Question: I am using Postman (chrome extension) to test this REST service and I am able to successfully test GET and DELETE: 'http://localhost:8080/mt-rest/rest/user/321', but not POST, even after giving form data.
I get.. The server refused this request because the request entity is in a format not supported by the requested resource for the requested method. What am I doing wrong here?

'''
@Controller
@RequestMapping("rest")
public class TestController {![enter image description here][2]
@Autowired
private MultitenantService service;
@RequestMapping(value = "/user/{id}", method = RequestMethod.GET)
@ResponseBody
public User getUserInfo(@PathVariable Long id) {
return service.getUser(id);
}
@RequestMapping(value = "/user", method = RequestMethod.GET)
@ResponseBody
public List<User> getCustomers() {
return service.getUsers();
}
@RequestMapping(value = "/user/{id}/todo", method = RequestMethod.GET)
@ResponseBody
public List<TodoItem> getTransactions(@PathVariable Long id) {
return getUserInfo(id).getTodoItems();
}
@RequestMapping(value = "/user/{id}/todo", method = RequestMethod.POST)
@ResponseBody
public List<TodoItem> addTransaction(@PathVariable Long id, @RequestBody TodoItem todoItem) {
User user = getUserInfo(id);
user.getTodoItems().add(todoItem);
service.save(user);
return user.getTodoItems();
}
@RequestMapping(value = "/user/{id}/todo/{todoId}", method = RequestMethod.DELETE)
@ResponseBody
public User addTransaction(@PathVariable Long id, @PathVariable Long todoId) {
User user = getUserInfo(id);
user.deleteTodo(todoId);
service.save(user);
return getUserInfo(id);
}
}
'''
In my POST method I changed from @RequestBody to @ModelAttribute and now I am getting
'''
org.springframework.web.util.NestedServletException: Request processing failed; nested exception is javax.validation.ConstraintViolationException: Validation failed for classes [net.tajzich.mt.domain.TodoItem] during persist time for groups [javax.validation.groups.Default, ]
List of constraint violations:[
ConstraintViolationImpl{interpolatedMessage='may not be null', propertyPath=name, rootBeanClass=class net.tajzich.mt.domain.TodoItem, messageTemplate='{javax.validation.constraints.NotNull.message}'}
'''
]
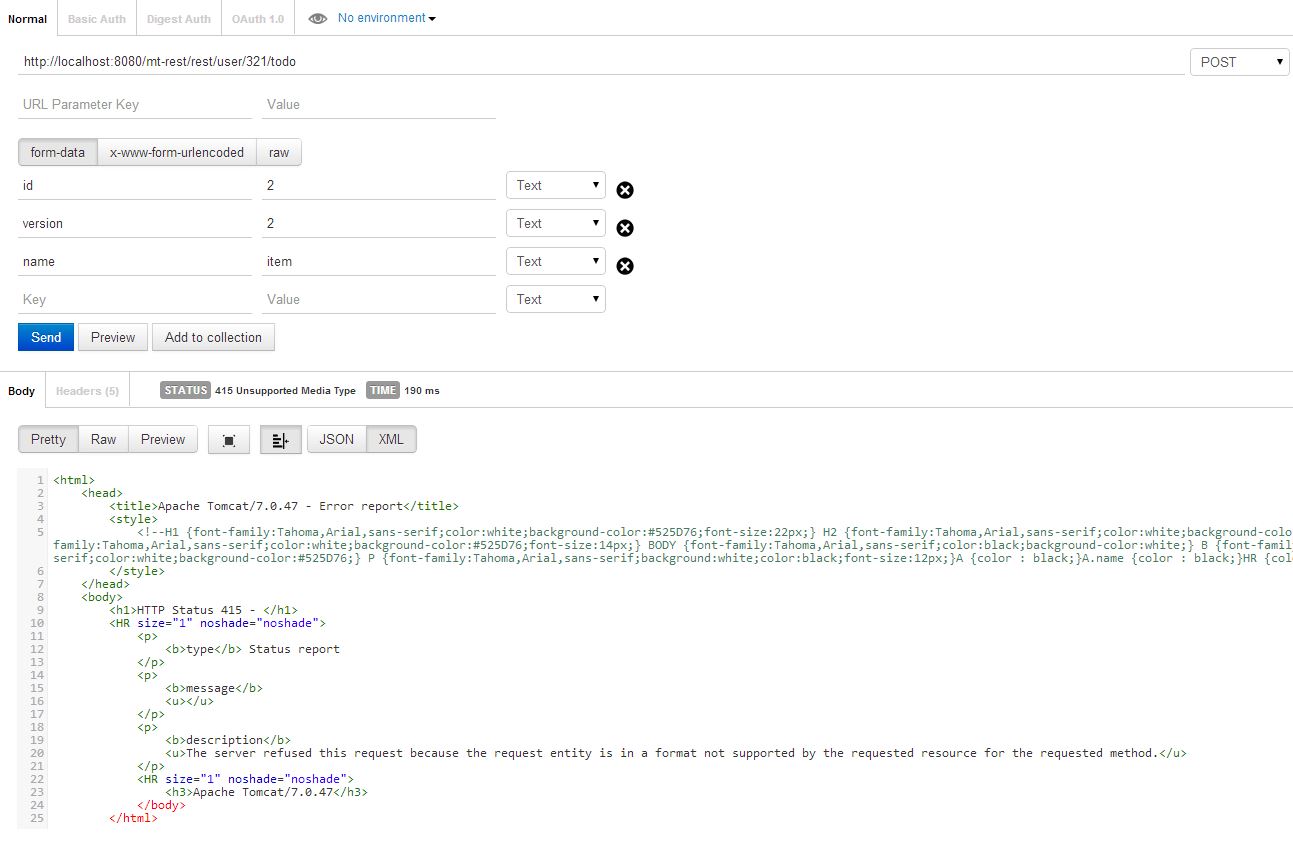
Answer: This worked for me, I was not setting up the header properly.
'''
$ curl -i -X POST -d '{"version":"1","name":"Himalay","done":"false"} ' http://localhost:8080/mt-rest/rest/user/2/todo -H "Content-Type: application/json"
'''
> HTTP/1.1 200 OK Server: Apache-Coyote/1.1 Content-Type:
application/json Transfer-Encoding: chunked Date: Thu, 23 Jan 2014
22:17:34 GMT
========================================================================